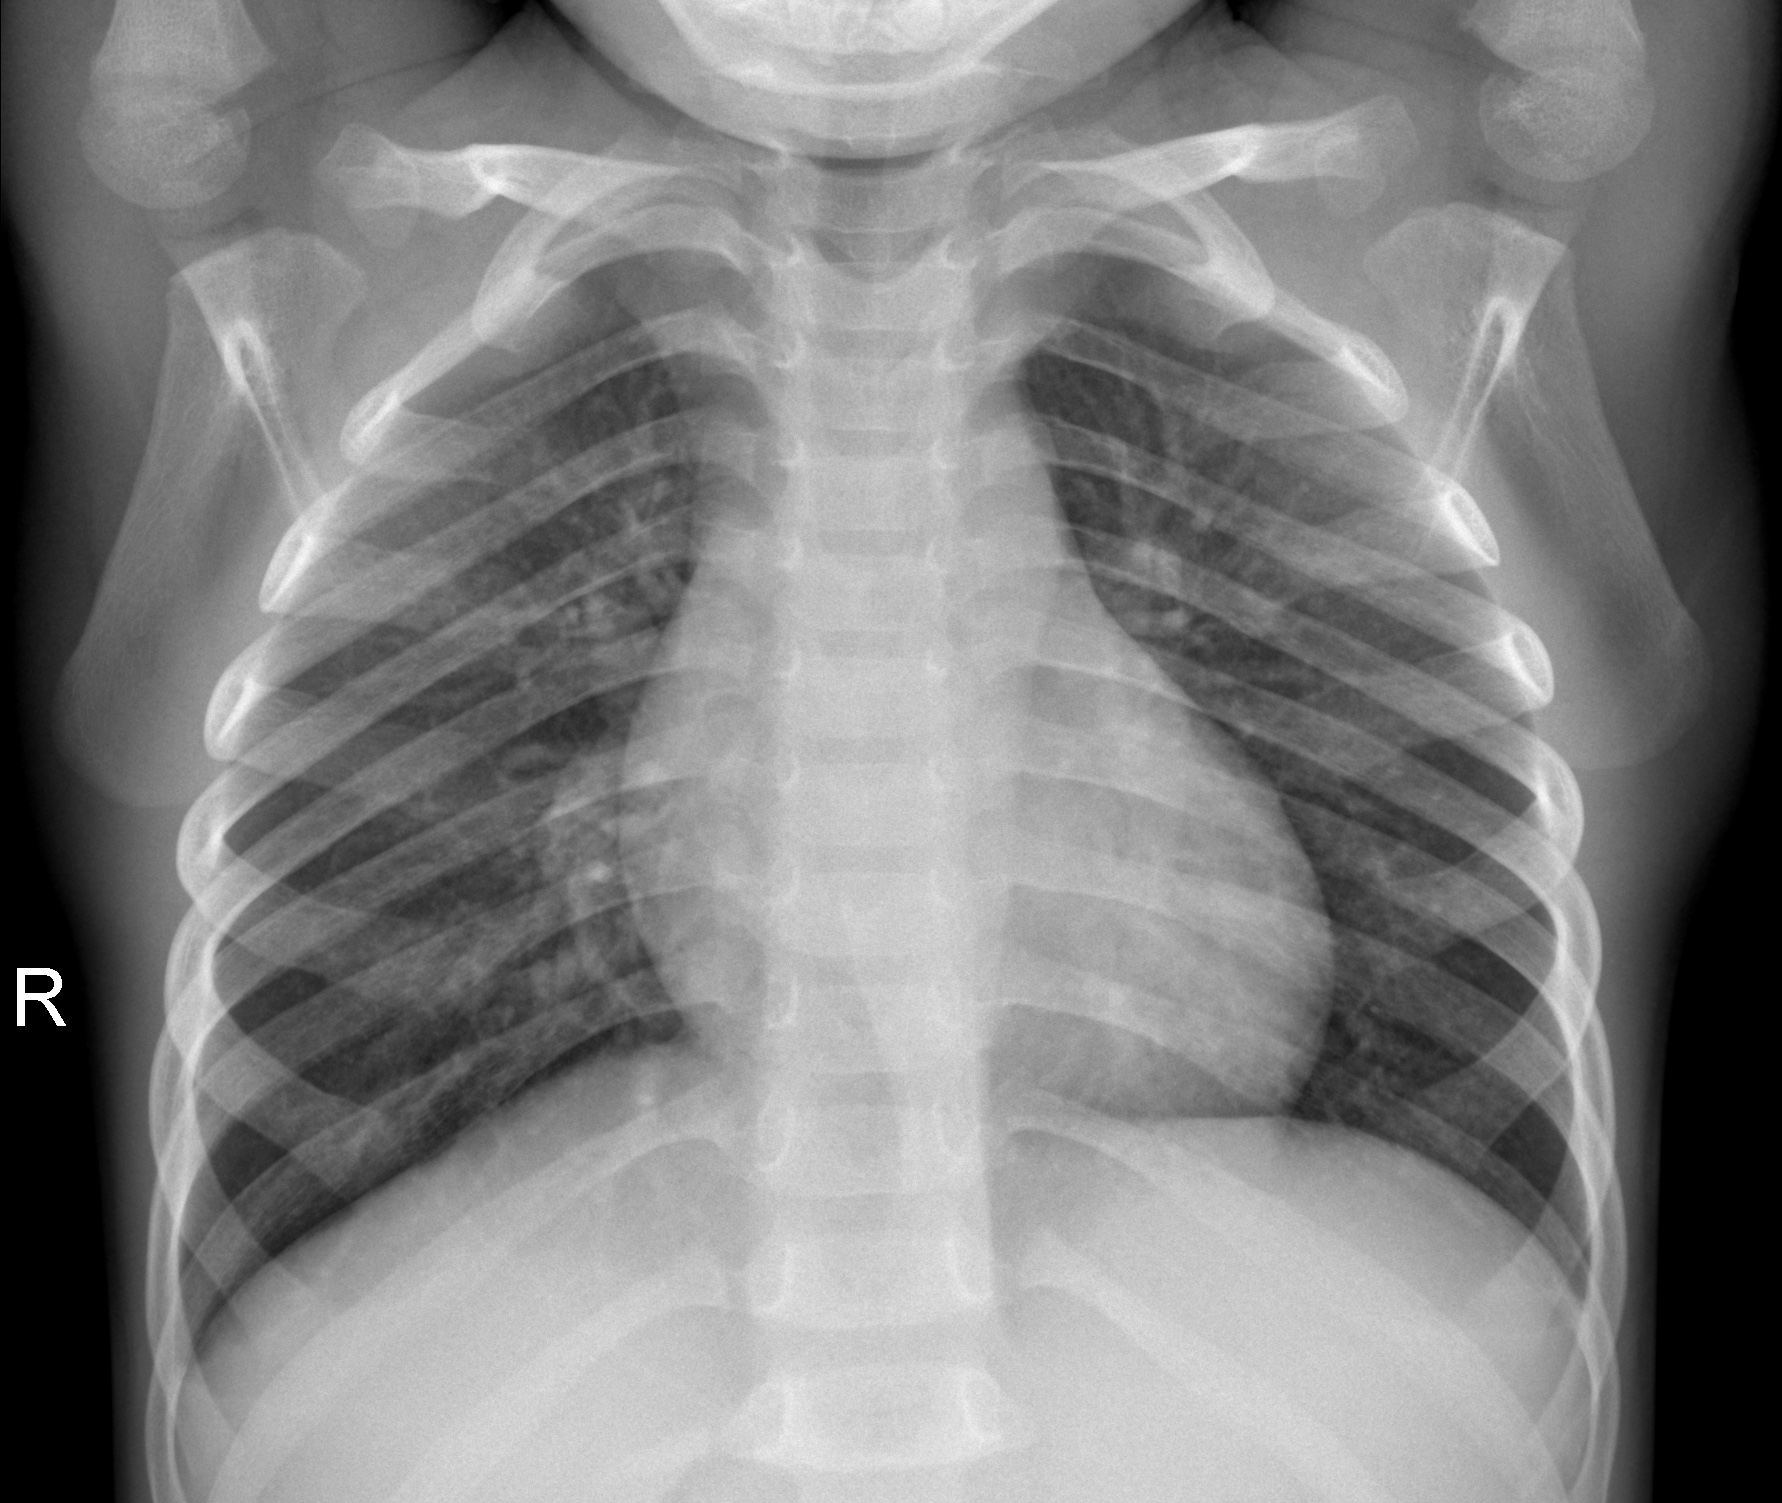
Diagnosis: NORMAL